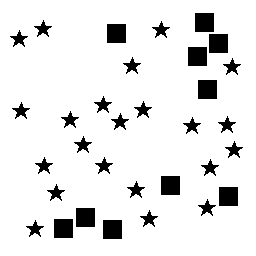
Squares: 10
Triangles: 0
Stars: 22
Total shapes: 32